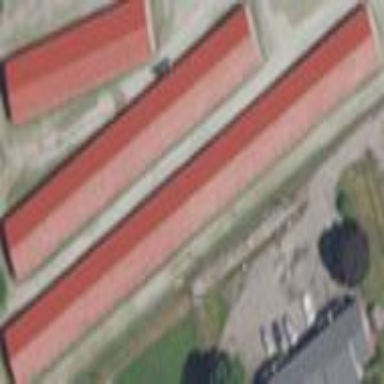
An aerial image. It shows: Storage building with gabled red metal roof.